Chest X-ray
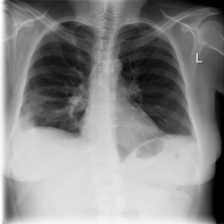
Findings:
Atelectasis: negative
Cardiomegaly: negative
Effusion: positive
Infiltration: positive
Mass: negative
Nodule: negative
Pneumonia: negative
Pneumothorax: negative
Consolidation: negative
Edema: negative
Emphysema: negative
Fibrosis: negative
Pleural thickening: negative
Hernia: negative